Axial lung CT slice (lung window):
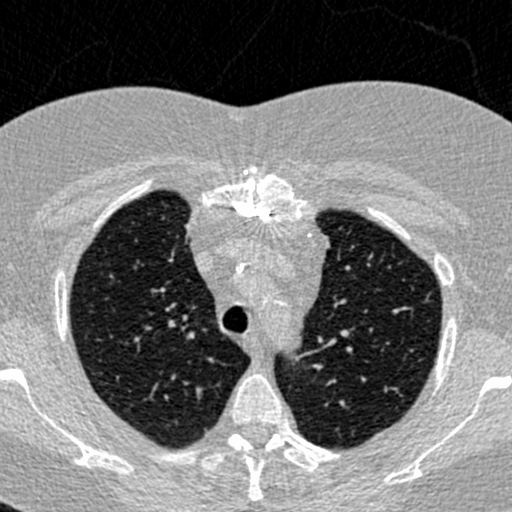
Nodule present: no